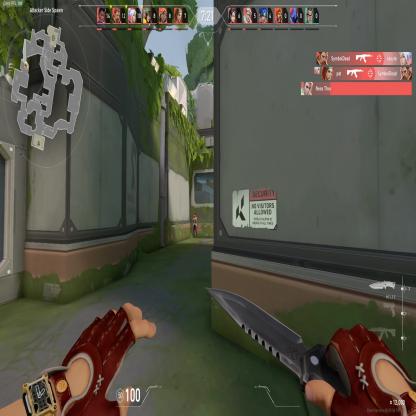
Label: enemy